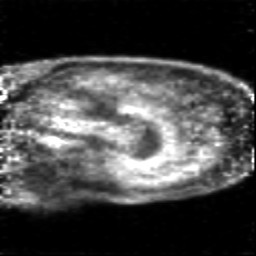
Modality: PET
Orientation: sagittal
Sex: female
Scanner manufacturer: siemens